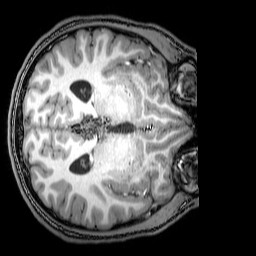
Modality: T1w
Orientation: axial
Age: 21
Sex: male